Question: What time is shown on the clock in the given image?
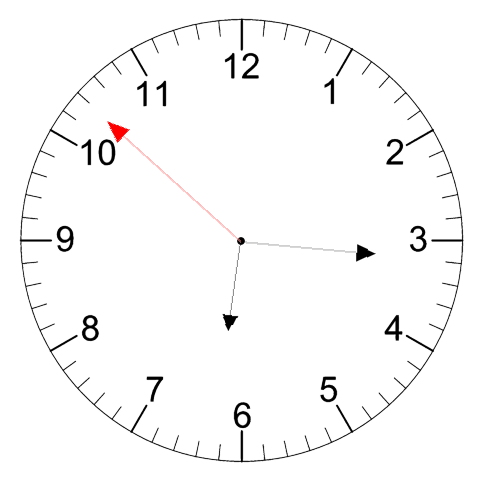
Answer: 06:15:52